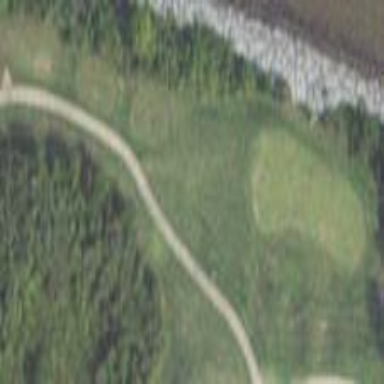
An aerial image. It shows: Area of rough grass used for golf.